Field crop: tomato
Growth stage: 1
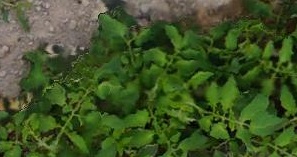
Species: tomato